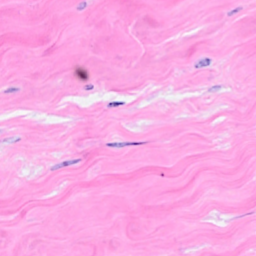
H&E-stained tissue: Breast